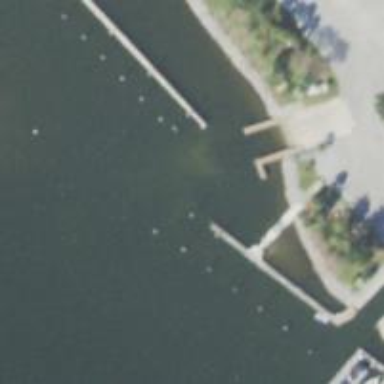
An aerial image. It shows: Man-made pier.